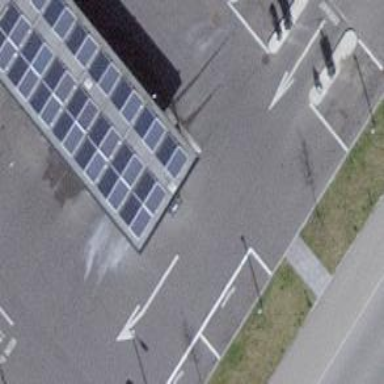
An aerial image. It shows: Building housing car wash facility.